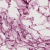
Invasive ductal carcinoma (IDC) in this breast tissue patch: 0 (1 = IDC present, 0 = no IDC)